Question: I have Business Intelligence Projects project in VS. I create cube, and when I'm browsing data and generate raports I have quarters in format 1,2,3,4. I want to show quarters in format Q1, Q2, ...
When I'm changing quarter format I still get quaters in format 1,2 ...
example:

How to change it?
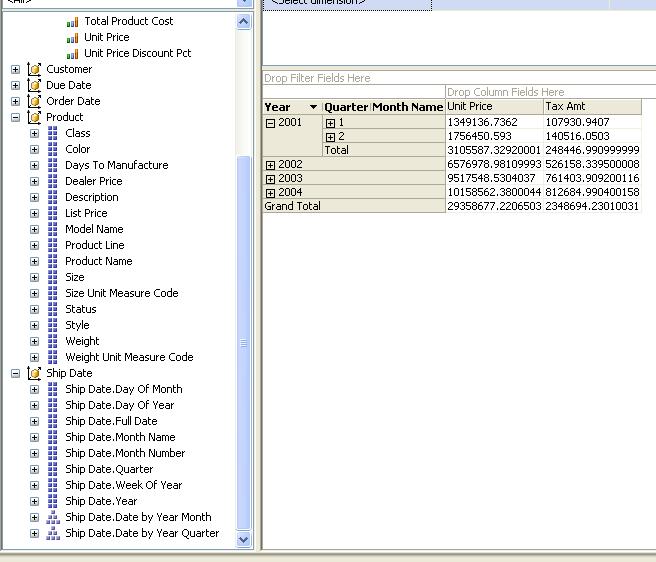
Answer: I found solution.
To do this is needed in table where we need this with expresion:
'''
case
when CalendarQuarter = '1' then 'Q1'
when CalendarQuarter = '2' then 'Q2'
when CalendarQuarter = '3' then 'Q3'
else 'Q4'
end
'''